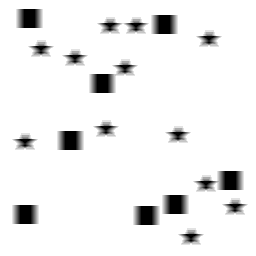
Squares: 8
Triangles: 0
Stars: 12
Total shapes: 20